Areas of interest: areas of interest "Commercial service"
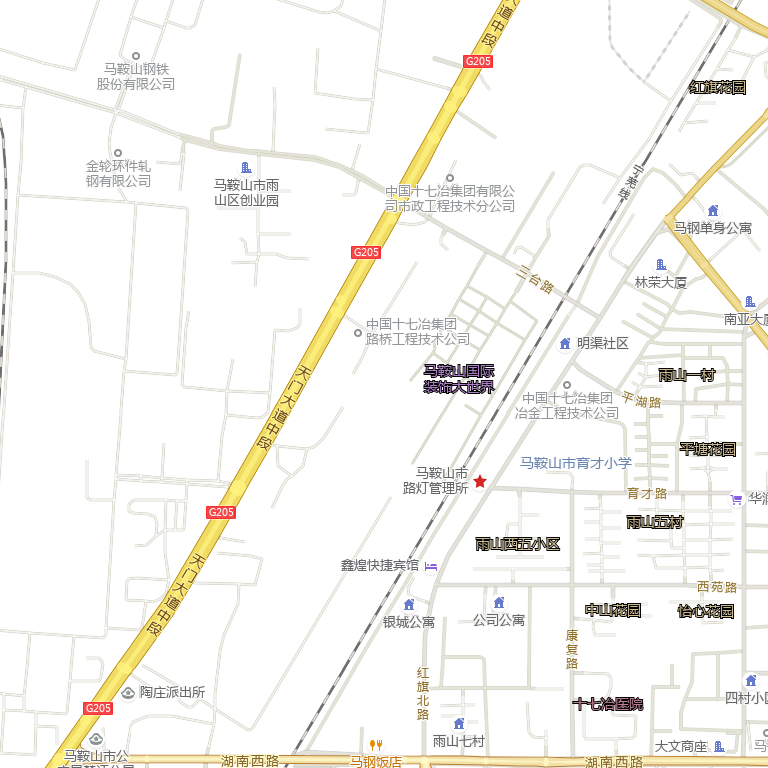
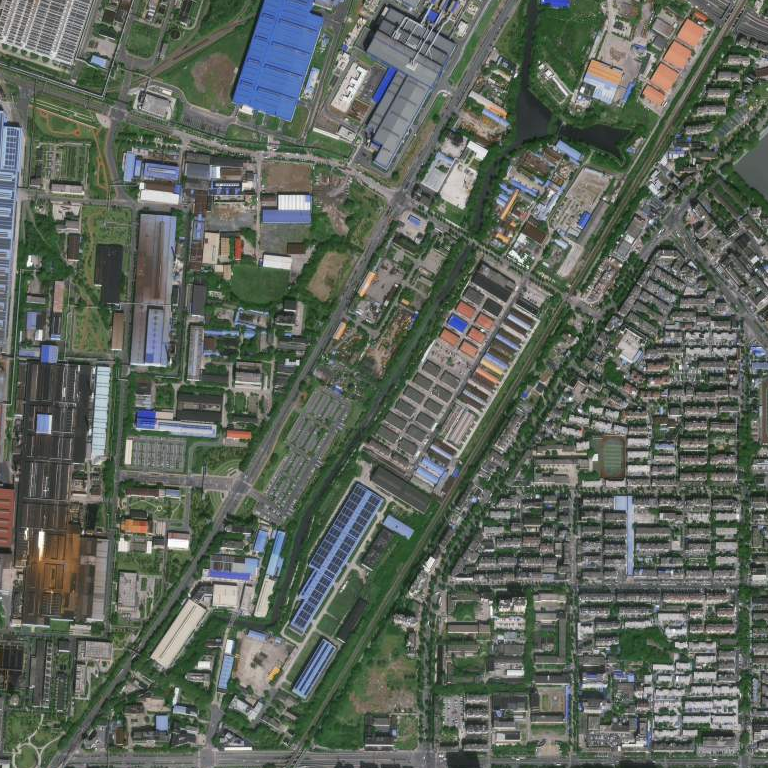